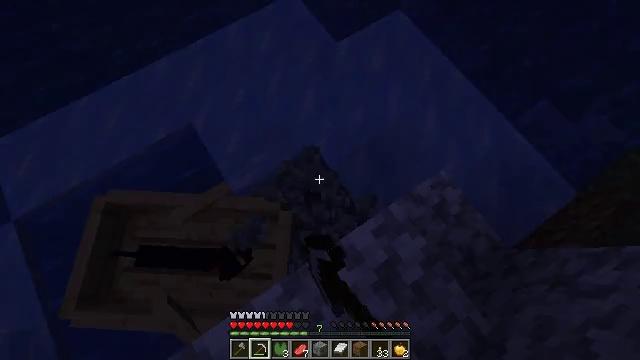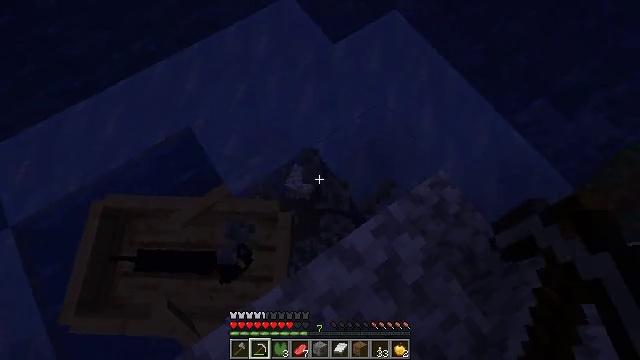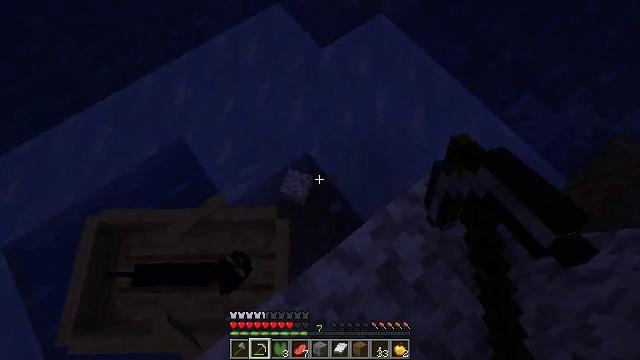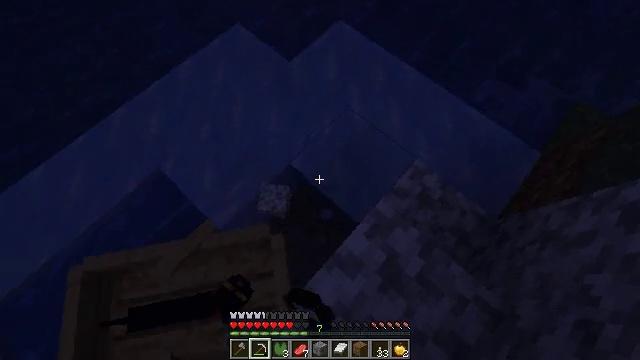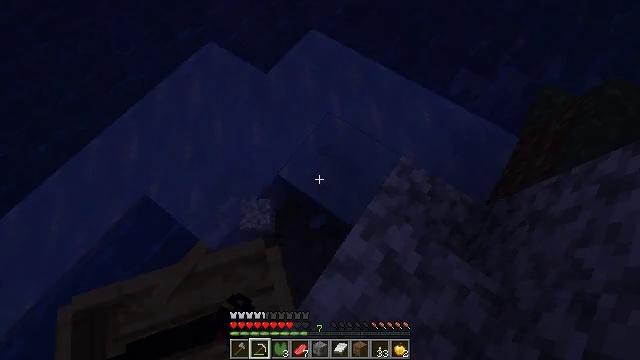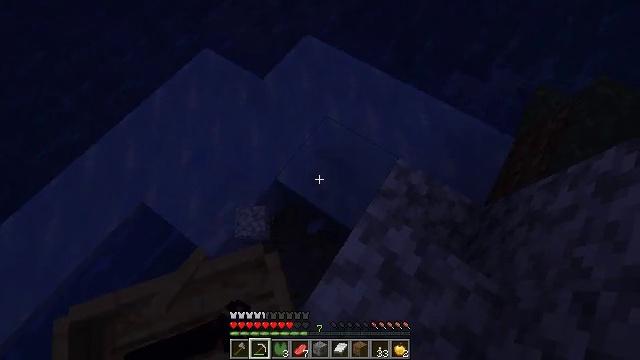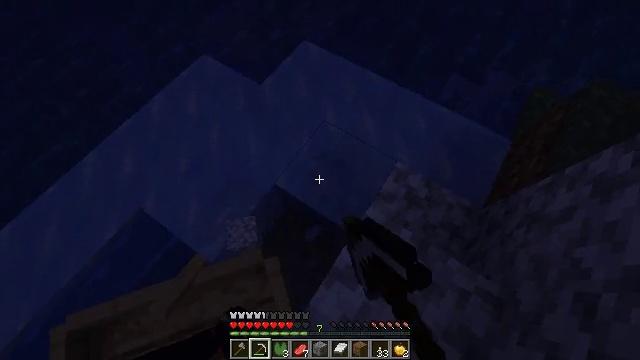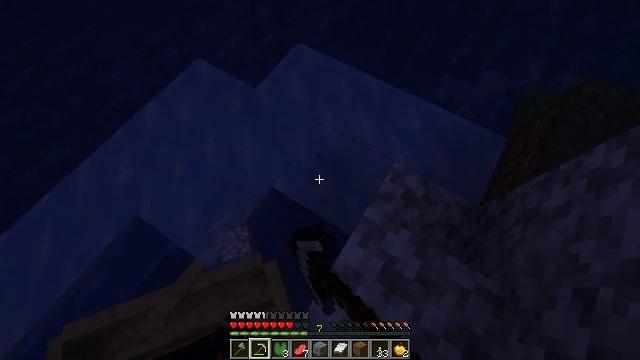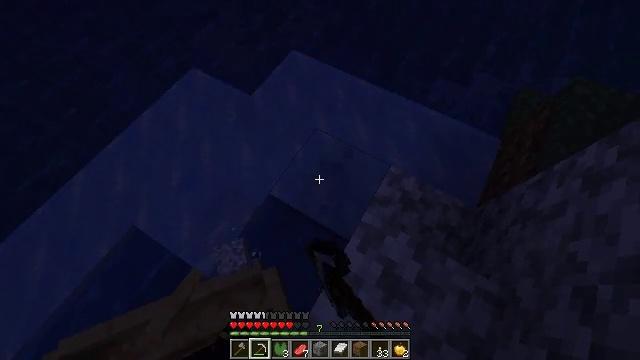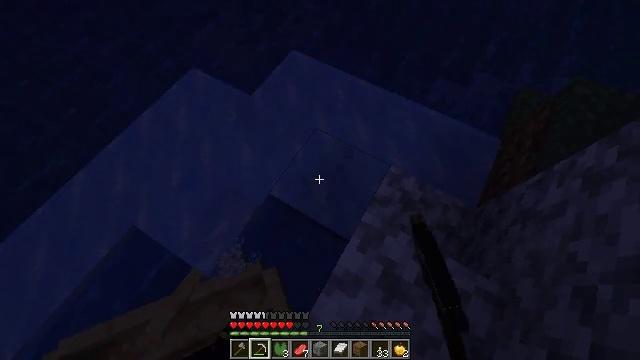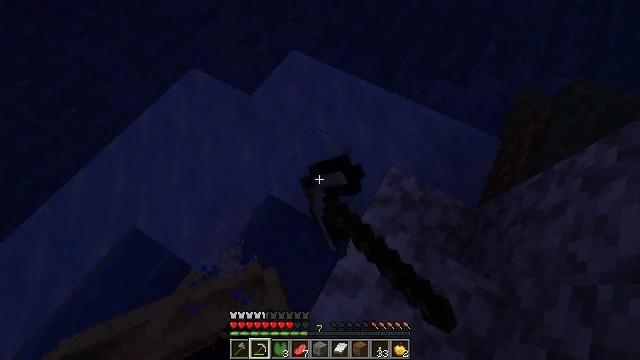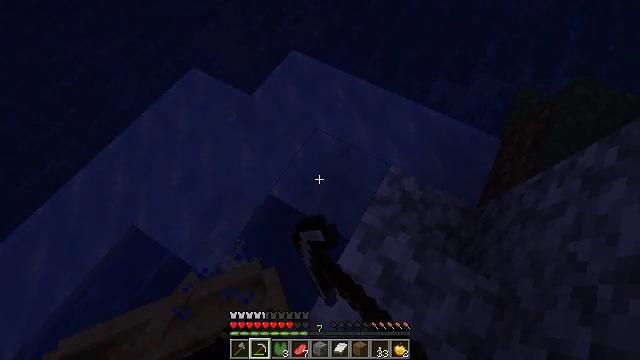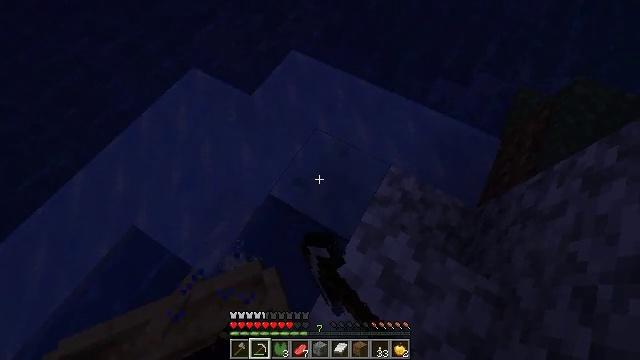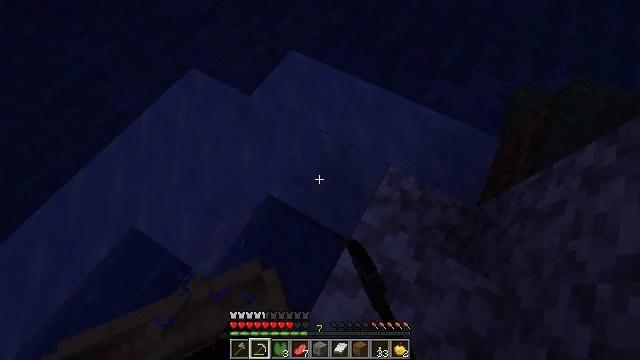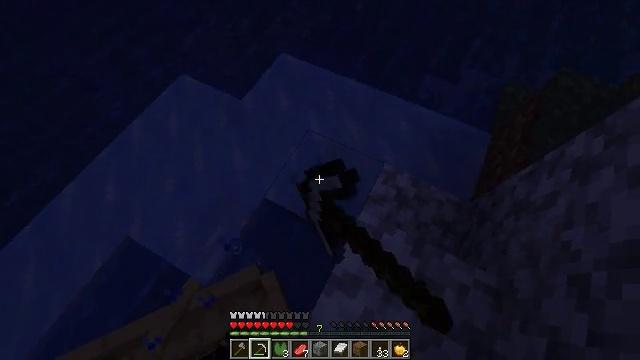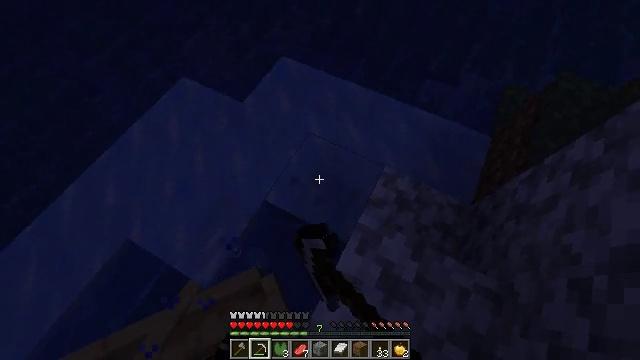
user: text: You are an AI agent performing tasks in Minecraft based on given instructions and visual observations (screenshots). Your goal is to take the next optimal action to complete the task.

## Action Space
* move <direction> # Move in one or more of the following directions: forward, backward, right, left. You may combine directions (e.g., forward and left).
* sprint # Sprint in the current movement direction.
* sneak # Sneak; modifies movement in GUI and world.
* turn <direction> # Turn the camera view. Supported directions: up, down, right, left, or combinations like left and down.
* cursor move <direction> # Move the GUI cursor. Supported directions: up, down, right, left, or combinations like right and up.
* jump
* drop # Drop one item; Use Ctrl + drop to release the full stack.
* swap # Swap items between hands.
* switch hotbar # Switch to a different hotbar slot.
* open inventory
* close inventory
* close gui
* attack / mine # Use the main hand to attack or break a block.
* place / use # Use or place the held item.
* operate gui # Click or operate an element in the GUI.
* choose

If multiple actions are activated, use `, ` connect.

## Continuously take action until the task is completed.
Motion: motion action
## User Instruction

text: Mine the frosted ice block.
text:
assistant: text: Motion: attack / mine
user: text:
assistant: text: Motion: turn right, attack / mine
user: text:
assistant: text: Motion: turn right and up, attack / mine
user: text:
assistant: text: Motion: turn right and up, attack / mine
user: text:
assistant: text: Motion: turn right, attack / mine
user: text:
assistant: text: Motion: attack / mine
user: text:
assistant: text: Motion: turn right, attack / mine
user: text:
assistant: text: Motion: turn right and up, attack / mine
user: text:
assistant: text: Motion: attack / mine
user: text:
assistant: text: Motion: attack / mine
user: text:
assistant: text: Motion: attack / mine
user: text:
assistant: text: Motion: attack / mine
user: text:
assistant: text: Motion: attack / mine
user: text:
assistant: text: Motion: turn right, attack / mine
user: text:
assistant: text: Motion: attack / mine
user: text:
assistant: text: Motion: turn left, attack / mine
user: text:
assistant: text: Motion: turn left, attack / mine
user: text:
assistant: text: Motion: turn left, attack / mine
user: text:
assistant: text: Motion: turn left, attack / mine
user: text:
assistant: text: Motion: turn left, attack / mine
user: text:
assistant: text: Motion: turn left, attack / mine
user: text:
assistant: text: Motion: turn left, attack / mine
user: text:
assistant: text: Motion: turn left, attack / mine
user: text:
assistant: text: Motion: turn left, attack / mine
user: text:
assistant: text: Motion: attack / mine
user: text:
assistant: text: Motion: turn left, attack / mine
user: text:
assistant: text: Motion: turn left, attack / mine
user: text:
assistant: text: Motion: attack / mine
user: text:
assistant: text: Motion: attack / mine
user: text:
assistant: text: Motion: attack / mine